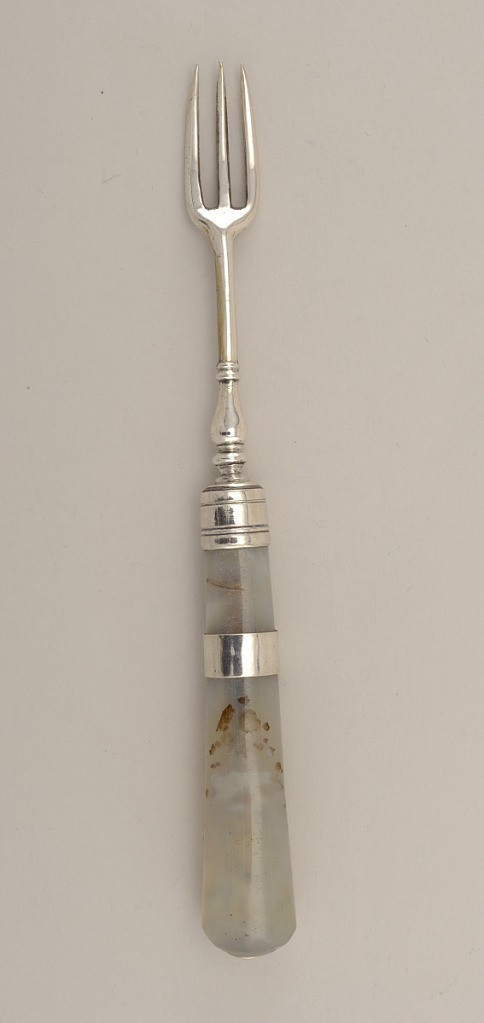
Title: Fork with Agate Handle
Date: ca. 1720–50
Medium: agate, silver, steel
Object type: fork
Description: Fork has three short tines, curved shoulders, long baluster shaped neck. Silver ferrule with horizontal bands, plain silver band on the handle. Agate handle oval in section with rounded top, small metal mount on top.